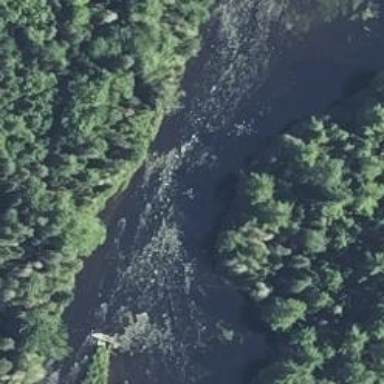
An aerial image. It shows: Rapids in the waterway.